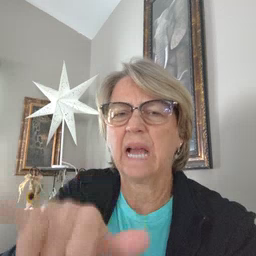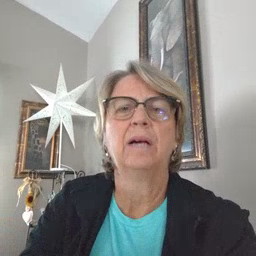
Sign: stay